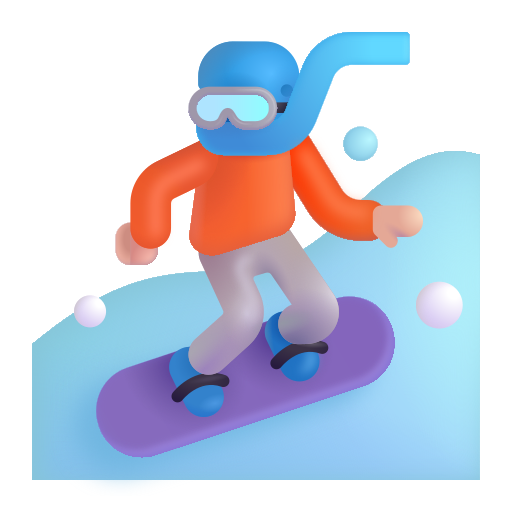
snowboarder color light